Question: I apologise if the question is a bit vague.
The problem I am having is this:
I have a collection view with 9 cells. Each cell holds a filtered version of a UIImage and the name of the filter. For some reason index 7(case 7 in the code) doesn't get used and it looks like index 8 (case 8)is shown twice.
Here are the relevant methods:
'''
-(UIImage *)filteredImageFromImage:(UIImage *)image withFilterIndex:(NSUInteger)filterIndex{
CIImage *beginImage =
[CIImage imageWithCGImage:image.CGImage];
// 1
CIContext *context = [CIContext contextWithOptions:nil];
CIFilter *filter;
switch (filterIndex) {
case 0:
filter = [CIFilter filterWithName:@"CIPhotoEffectNoir" keysAndValues: kCIInputImageKey, beginImage, nil];
break;
case 1:
filter = [CIFilter filterWithName:@"CIPhotoEffectMono" keysAndValues: kCIInputImageKey, beginImage, nil];
break;
case 2:
filter = [CIFilter filterWithName:@"CIPhotoEffectTonal" keysAndValues: kCIInputImageKey, beginImage, nil];
break;
case 3:
filter = nil;
break;
case 4:
filter = [CIFilter filterWithName:@"CIPhotoEffectFade" keysAndValues: kCIInputImageKey, beginImage, nil];
break;
case 5:
filter = [CIFilter filterWithName:@"CIPhotoEffectChrome" keysAndValues: kCIInputImageKey, beginImage, nil];
break;
case 6:
filter = [CIFilter filterWithName:@"CIPhotoEffectProcess" keysAndValues: kCIInputImageKey, beginImage, nil];
break;
case 7:
filter = [CIFilter filterWithName:@"CIPhotoEffectTransfer" keysAndValues: kCIInputImageKey, beginImage, nil];
case 8:
filter = [CIFilter filterWithName:@"CIPhotoEffectInstant" keysAndValues: kCIInputImageKey, beginImage, nil];
break;
default:
filter = nil;
break;
}
CIImage *outputImage;
if (!filter) {
outputImage = beginImage;
}else{
outputImage = [filter outputImage];
}
// 2
CGImageRef cgimg =
[context createCGImage:outputImage fromRect:[beginImage extent]];
// 3
UIImage *newImage = [UIImage imageWithCGImage:cgimg ];
// 4
CGImageRelease(cgimg);
return newImage;
}
-(NSString *)effectNameforIndex:(NSInteger )index{
NSString *name;
switch (index) {
case 0:
name = @"noir";
break;
case 1:
name = @"mono";
break;
case 2:
name = @"tonal";
break;
case 3:
name = @"original";
break;
case 4:
name = @"fade";
break;
case 5:
name = @"chrome";
break;
case 6:
name = @"process";
break;
case 7:
name = @"transfer";
case 8:
name = @"instant";
break;
default:
name = @"original";
break;
}
return name;
}
#pragma mark - UICollectionViewDataSource
- (NSInteger)collectionView:(UICollectionView *)collectionView numberOfItemsInSection:(NSInteger)section
{
return 9;
}
- (UICollectionViewCell *)collectionView:(UICollectionView *)collectionView cellForItemAtIndexPath:(NSIndexPath *)indexPath
{
FilterCollectionViewCell *cell = [collectionView dequeueReusableCellWithReuseIdentifier:@"filterPreviewCell" forIndexPath:indexPath];
PHImageRequestOptions *options = [[PHImageRequestOptions alloc] init];
options.synchronous = YES;
[[PHImageManager defaultManager] requestImageForAsset:self.firstAsset targetSize:cell.imageView.frame.size contentMode:PHImageContentModeAspectFill options:options resultHandler:^(UIImage *result, NSDictionary *info) {
if (result) {
cell.imageView.image = [self filteredImageFromImage:result withFilterIndex:indexPath.row];
cell.nameLabel.text = [self effectNameforIndex:indexPath.row];
}
}];
cell.layer.cornerRadius = 10.0;
cell.layer.borderColor = [[UIColor colorWithWhite:1.0 alpha:0.72]CGColor];
cell.layer.borderWidth = 2.0;
cell.clipsToBounds = YES;
return cell;
}
'''
and here is an image of the result:

Any help would be greatly appreciated
Thanks
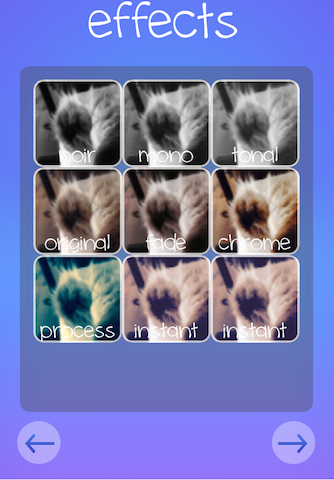
Answer: You forgot to put a 'break;' in your case 7. That is why both cell 7 and 8 show the same data.